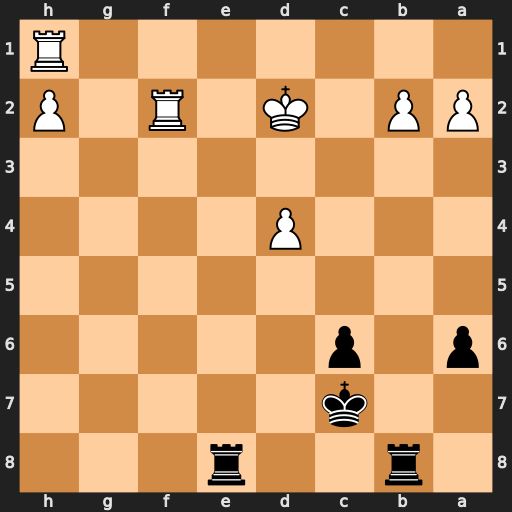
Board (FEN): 1r2r3/2k5/p1p5/8/3P4/8/PP1K1R1P/7R
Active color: b
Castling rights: -
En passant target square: -
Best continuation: Rxb2+ Kd3 Rxf2